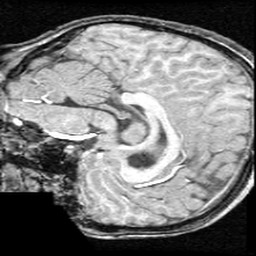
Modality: T1w
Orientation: sagittal
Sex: male
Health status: ill
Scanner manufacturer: ge
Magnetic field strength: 1.5 T
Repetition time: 21 s
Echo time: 0.008 s